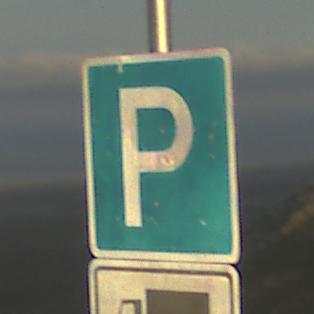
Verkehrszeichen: Parken
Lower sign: HinweisDurchSinnbild7
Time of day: SunriseSunset
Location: Outdoor (Nature)
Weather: PartlyCloudy
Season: Summer
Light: Natural